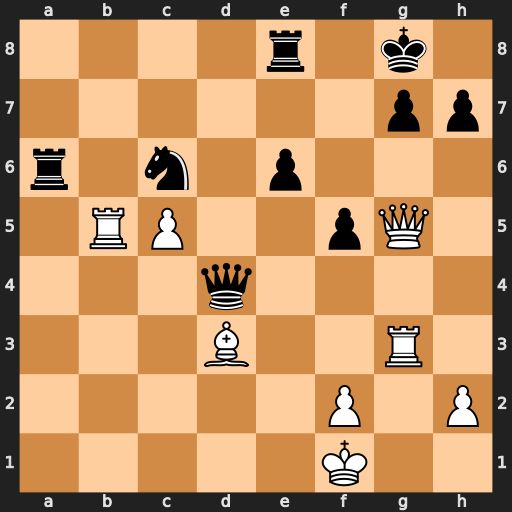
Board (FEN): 4r1k1/6pp/r1n1p3/1RP2pQ1/3q4/3B2R1/5P1P/5K2
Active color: w
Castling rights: -
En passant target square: -
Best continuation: Rb7 Ra7 Qxg7+ Qxg7 Rgxg7+